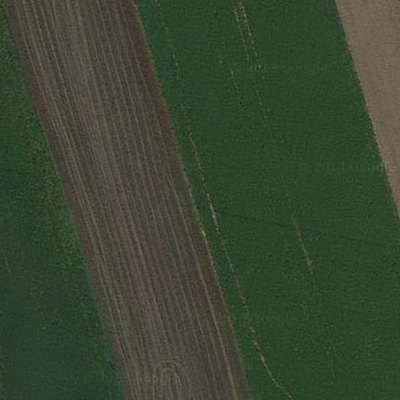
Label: bField